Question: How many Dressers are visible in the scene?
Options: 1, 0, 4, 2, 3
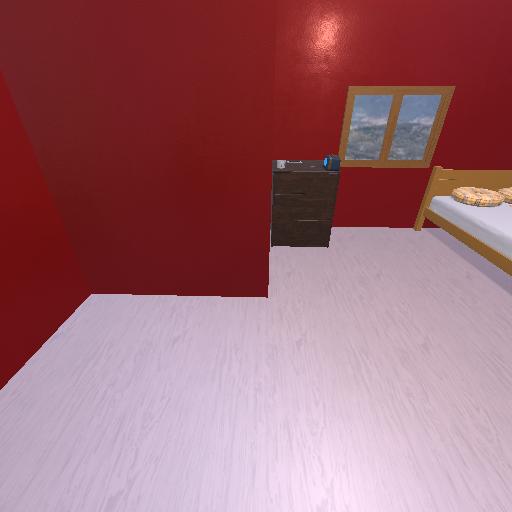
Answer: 1